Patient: sex M, age 31
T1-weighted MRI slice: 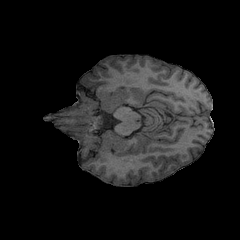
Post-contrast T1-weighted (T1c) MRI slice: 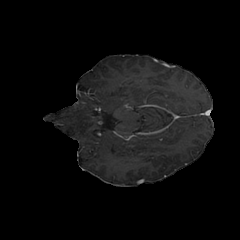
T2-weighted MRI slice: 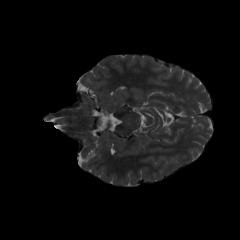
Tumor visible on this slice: no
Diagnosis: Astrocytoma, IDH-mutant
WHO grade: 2